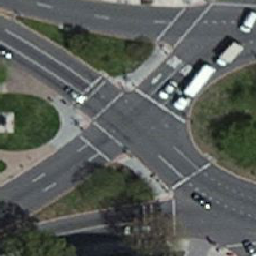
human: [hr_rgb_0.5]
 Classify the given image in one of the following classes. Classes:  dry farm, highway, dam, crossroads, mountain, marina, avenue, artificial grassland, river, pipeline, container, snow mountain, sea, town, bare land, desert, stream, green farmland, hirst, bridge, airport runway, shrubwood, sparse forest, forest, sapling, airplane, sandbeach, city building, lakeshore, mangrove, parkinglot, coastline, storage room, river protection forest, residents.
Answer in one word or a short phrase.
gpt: crossroads